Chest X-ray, PA view. Patient: 25 years old, sex F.
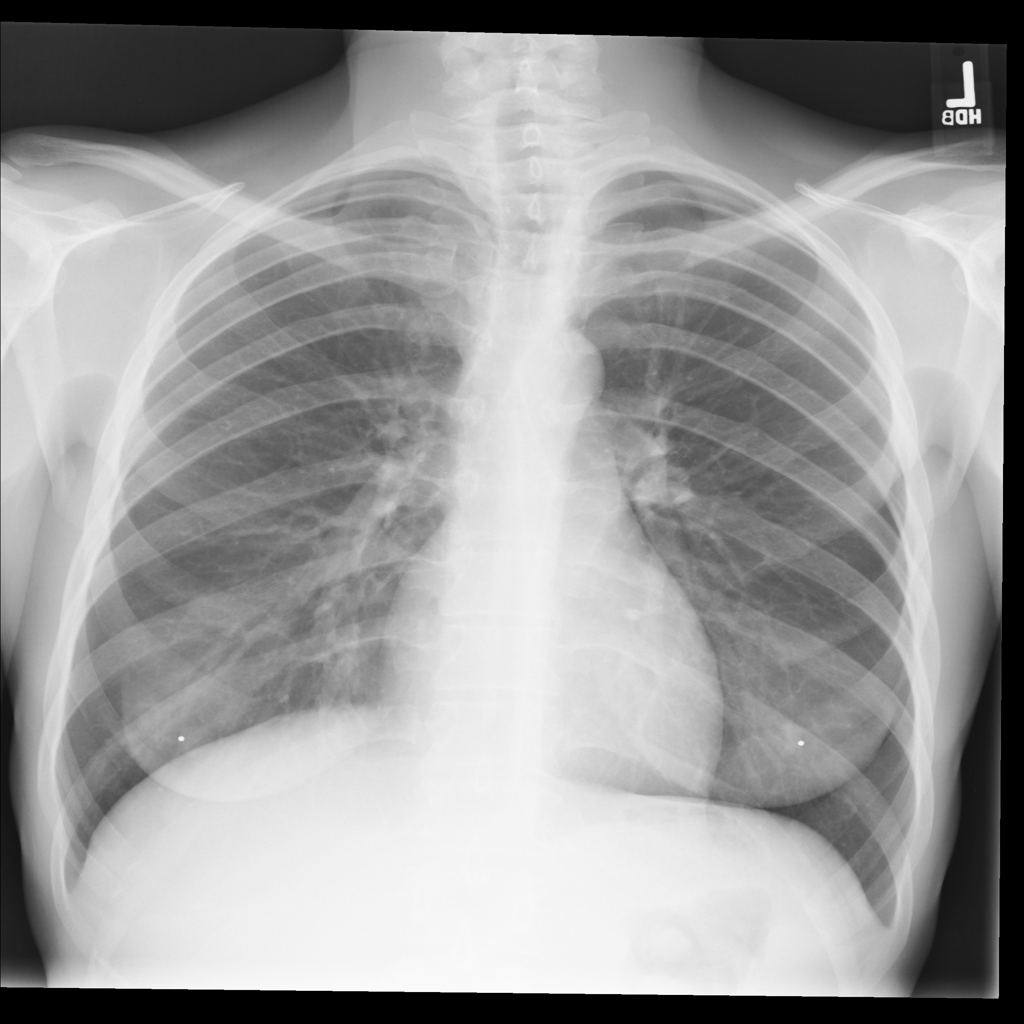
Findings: No Finding